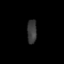
Tissue: lung
Cell type: Fibroblasts
Senescence score: 0.1984
Nuclear area (px): 224
Mean DAPI intensity: 57.281